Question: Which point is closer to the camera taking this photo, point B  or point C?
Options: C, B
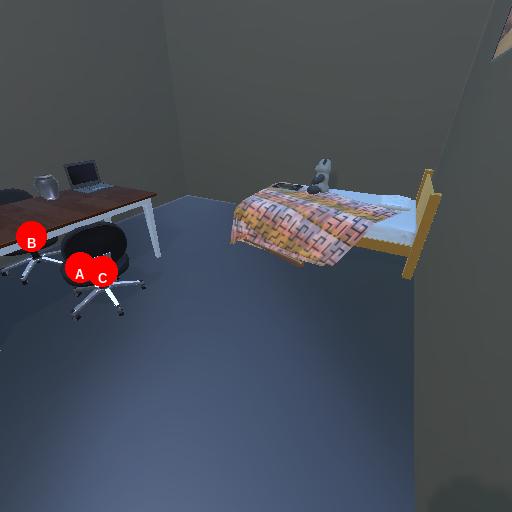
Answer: C